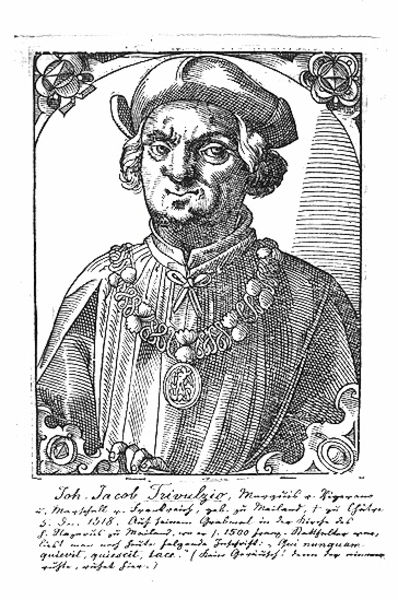
Titel: Bildnis des Giovanni Jacopo Trivulzio, Makrgraf von Vigevano
Künstler: Tobias Stimmer
Institution: (Seriendruck)
Schlagwörter: hand, mann, schatten, blumen, brust, finger, grau, haar, holz, hut, kleider, mund, nase, schmuck, schwarz, stirn, weiss, zeichnung, blick, ornament, schleife, alt, hemd, mütze, augen, band, falten, gesicht, kragen, rahmen, ärmel, bildnis, hals, portrait, porträt, auge, gewand, haare, mantel, schnur, brustbild, frontal, kinn, lippen, locken, oval, holzschnitt, schrift, papier, bogen, kette, grafik, schmal, dekor, ornamente, deutsch, oberkörper, tränensäcke, buch, medaillon, druck, schnitt, stich, seite, illustration, text, buchstaben, buchseite, ecken, barett, frontalansicht, anhänger, rosette, mittelalter, zeilen, antel, ornamentik, kupferstich, wulst, johann, handschrift, medallon, fratze, jakob, felten, bürgermeister, amtskette, dich, kete, druc, jacob, medalion, posträt, brustbilg, fick, knorpelig, kettel, würdenträger, trivulzio